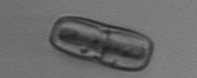
Label: Ephemera